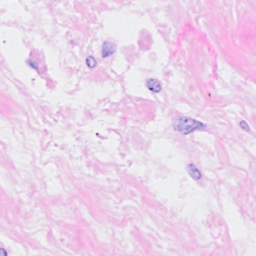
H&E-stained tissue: Breast